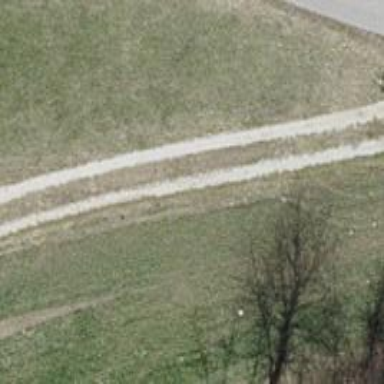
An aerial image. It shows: Track road with grade3 tracktype.